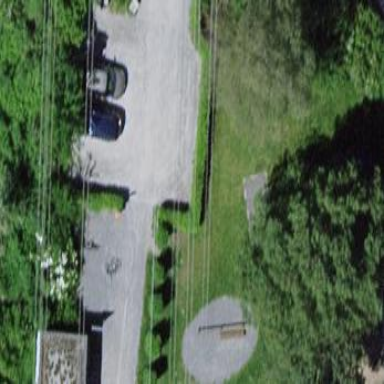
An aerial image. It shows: Parking area with fine gravel surface.